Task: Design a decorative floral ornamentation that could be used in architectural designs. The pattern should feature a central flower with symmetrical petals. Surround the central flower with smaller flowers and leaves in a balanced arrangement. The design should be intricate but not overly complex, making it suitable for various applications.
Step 1745:
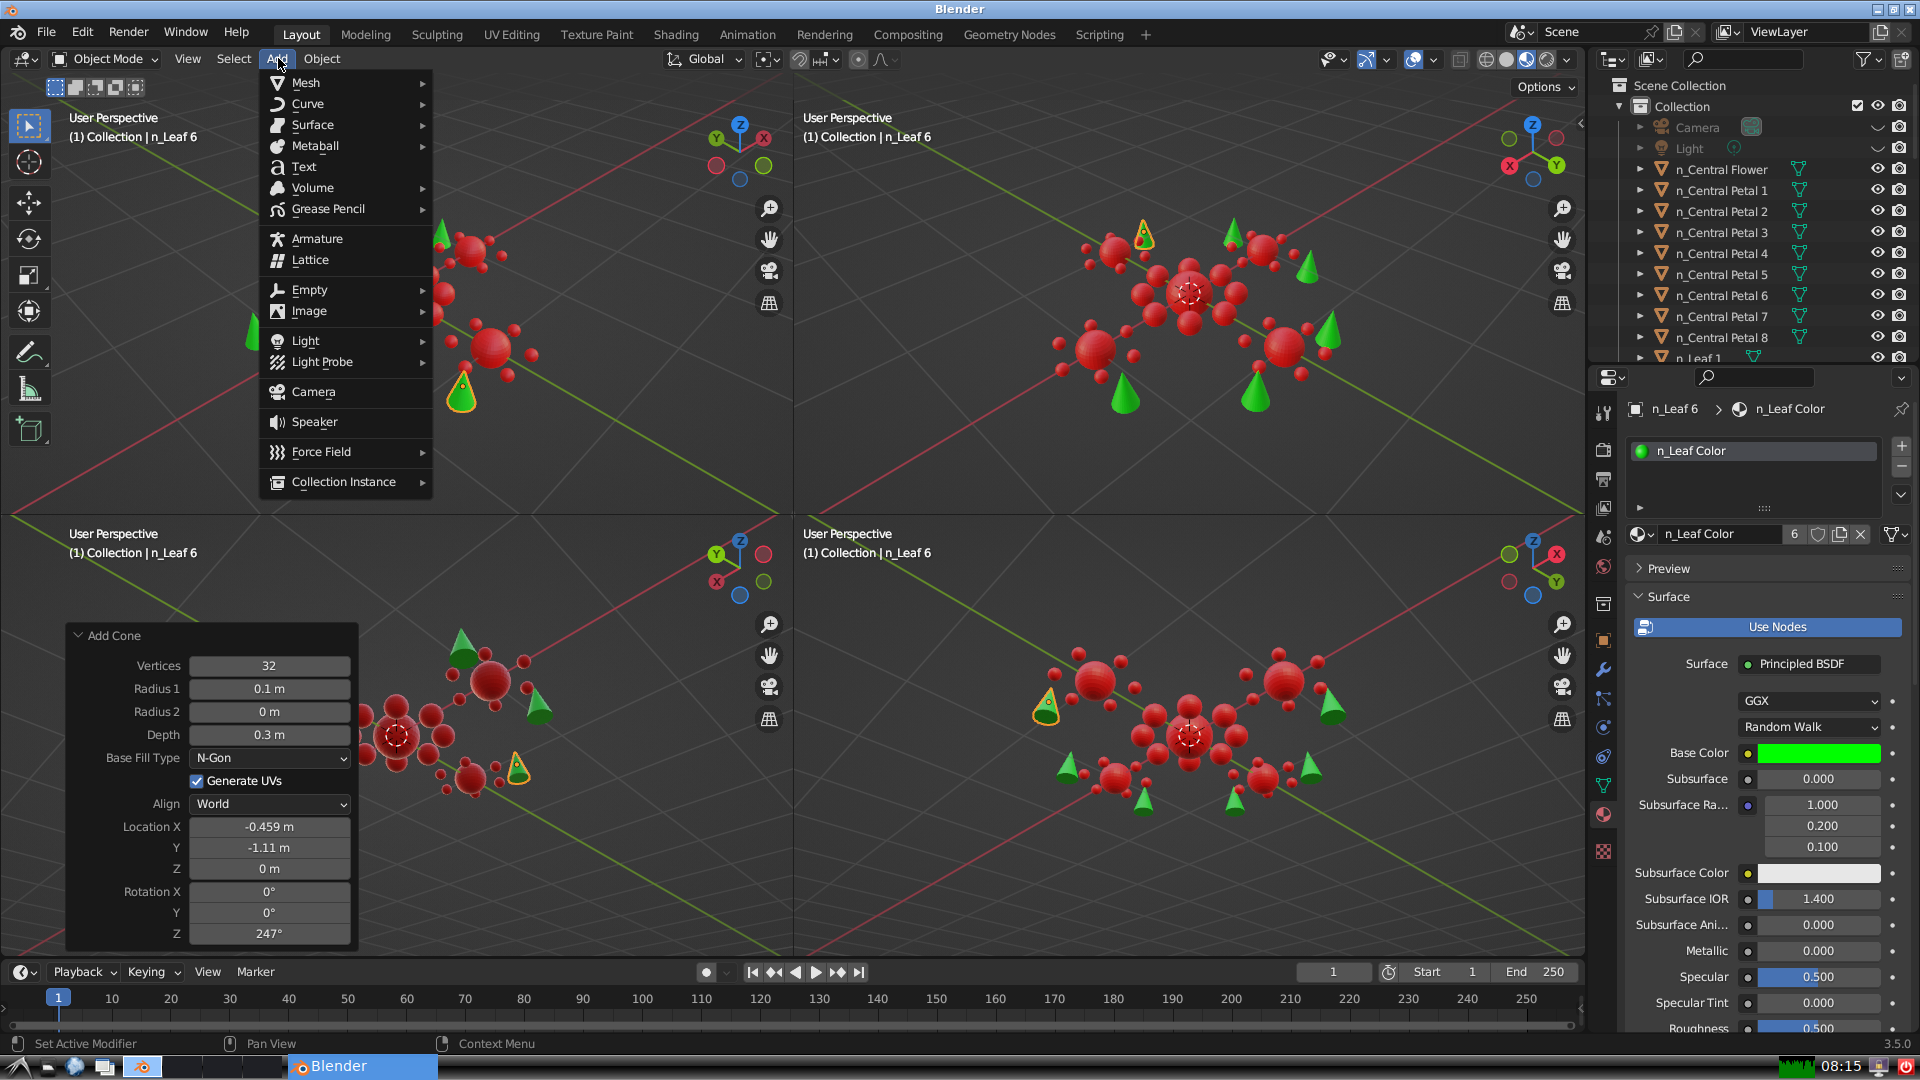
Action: {"mouse_move": [304, 82]}